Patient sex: M
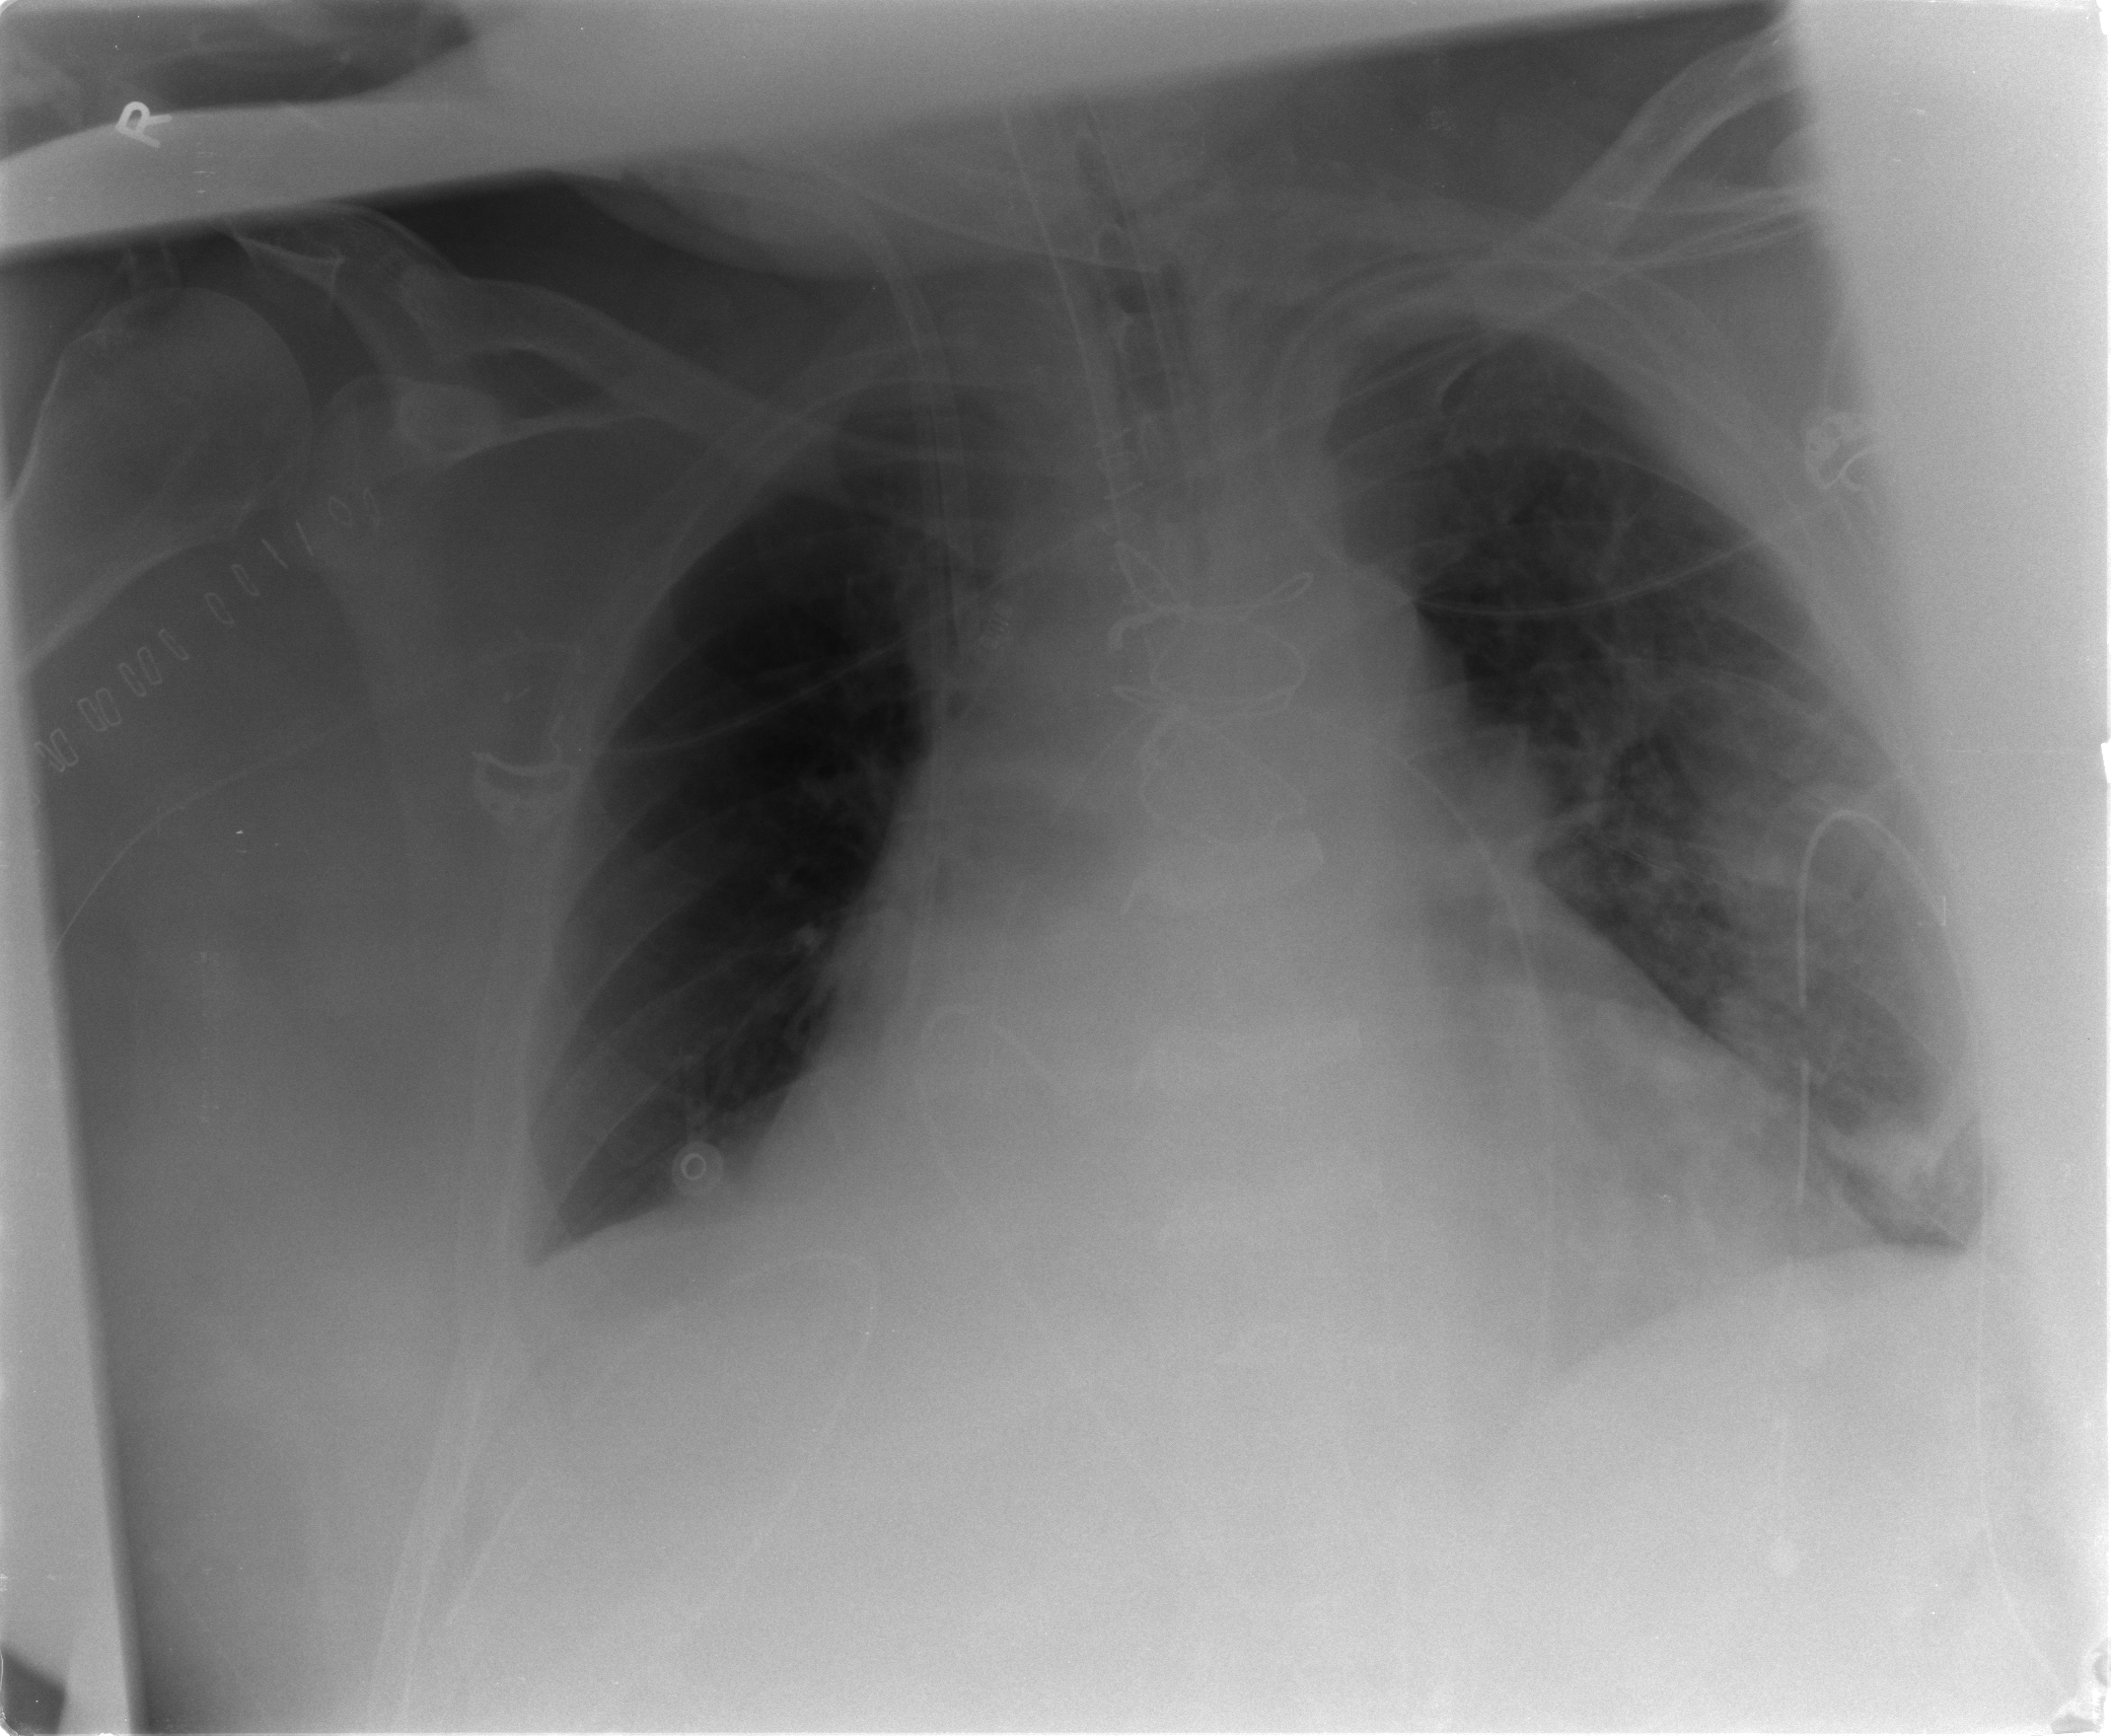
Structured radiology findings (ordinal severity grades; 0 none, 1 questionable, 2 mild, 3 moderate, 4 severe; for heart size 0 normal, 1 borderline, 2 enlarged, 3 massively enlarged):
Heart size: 2
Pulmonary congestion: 2
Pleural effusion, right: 0
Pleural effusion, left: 0
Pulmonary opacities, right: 0
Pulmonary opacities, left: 0
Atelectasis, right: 0
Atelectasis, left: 2